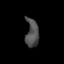
Tissue: skin
Cell type: Endothelial cells
Senescence score: 0.8758
Nuclear area (px): 355
Mean DAPI intensity: 78.893